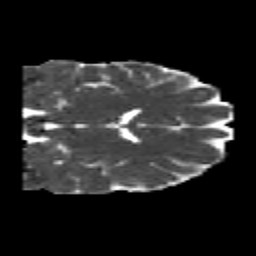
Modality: MD
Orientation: coronal
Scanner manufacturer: siemens
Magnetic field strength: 3 T
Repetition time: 6.8 s
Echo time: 0.093 s